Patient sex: M
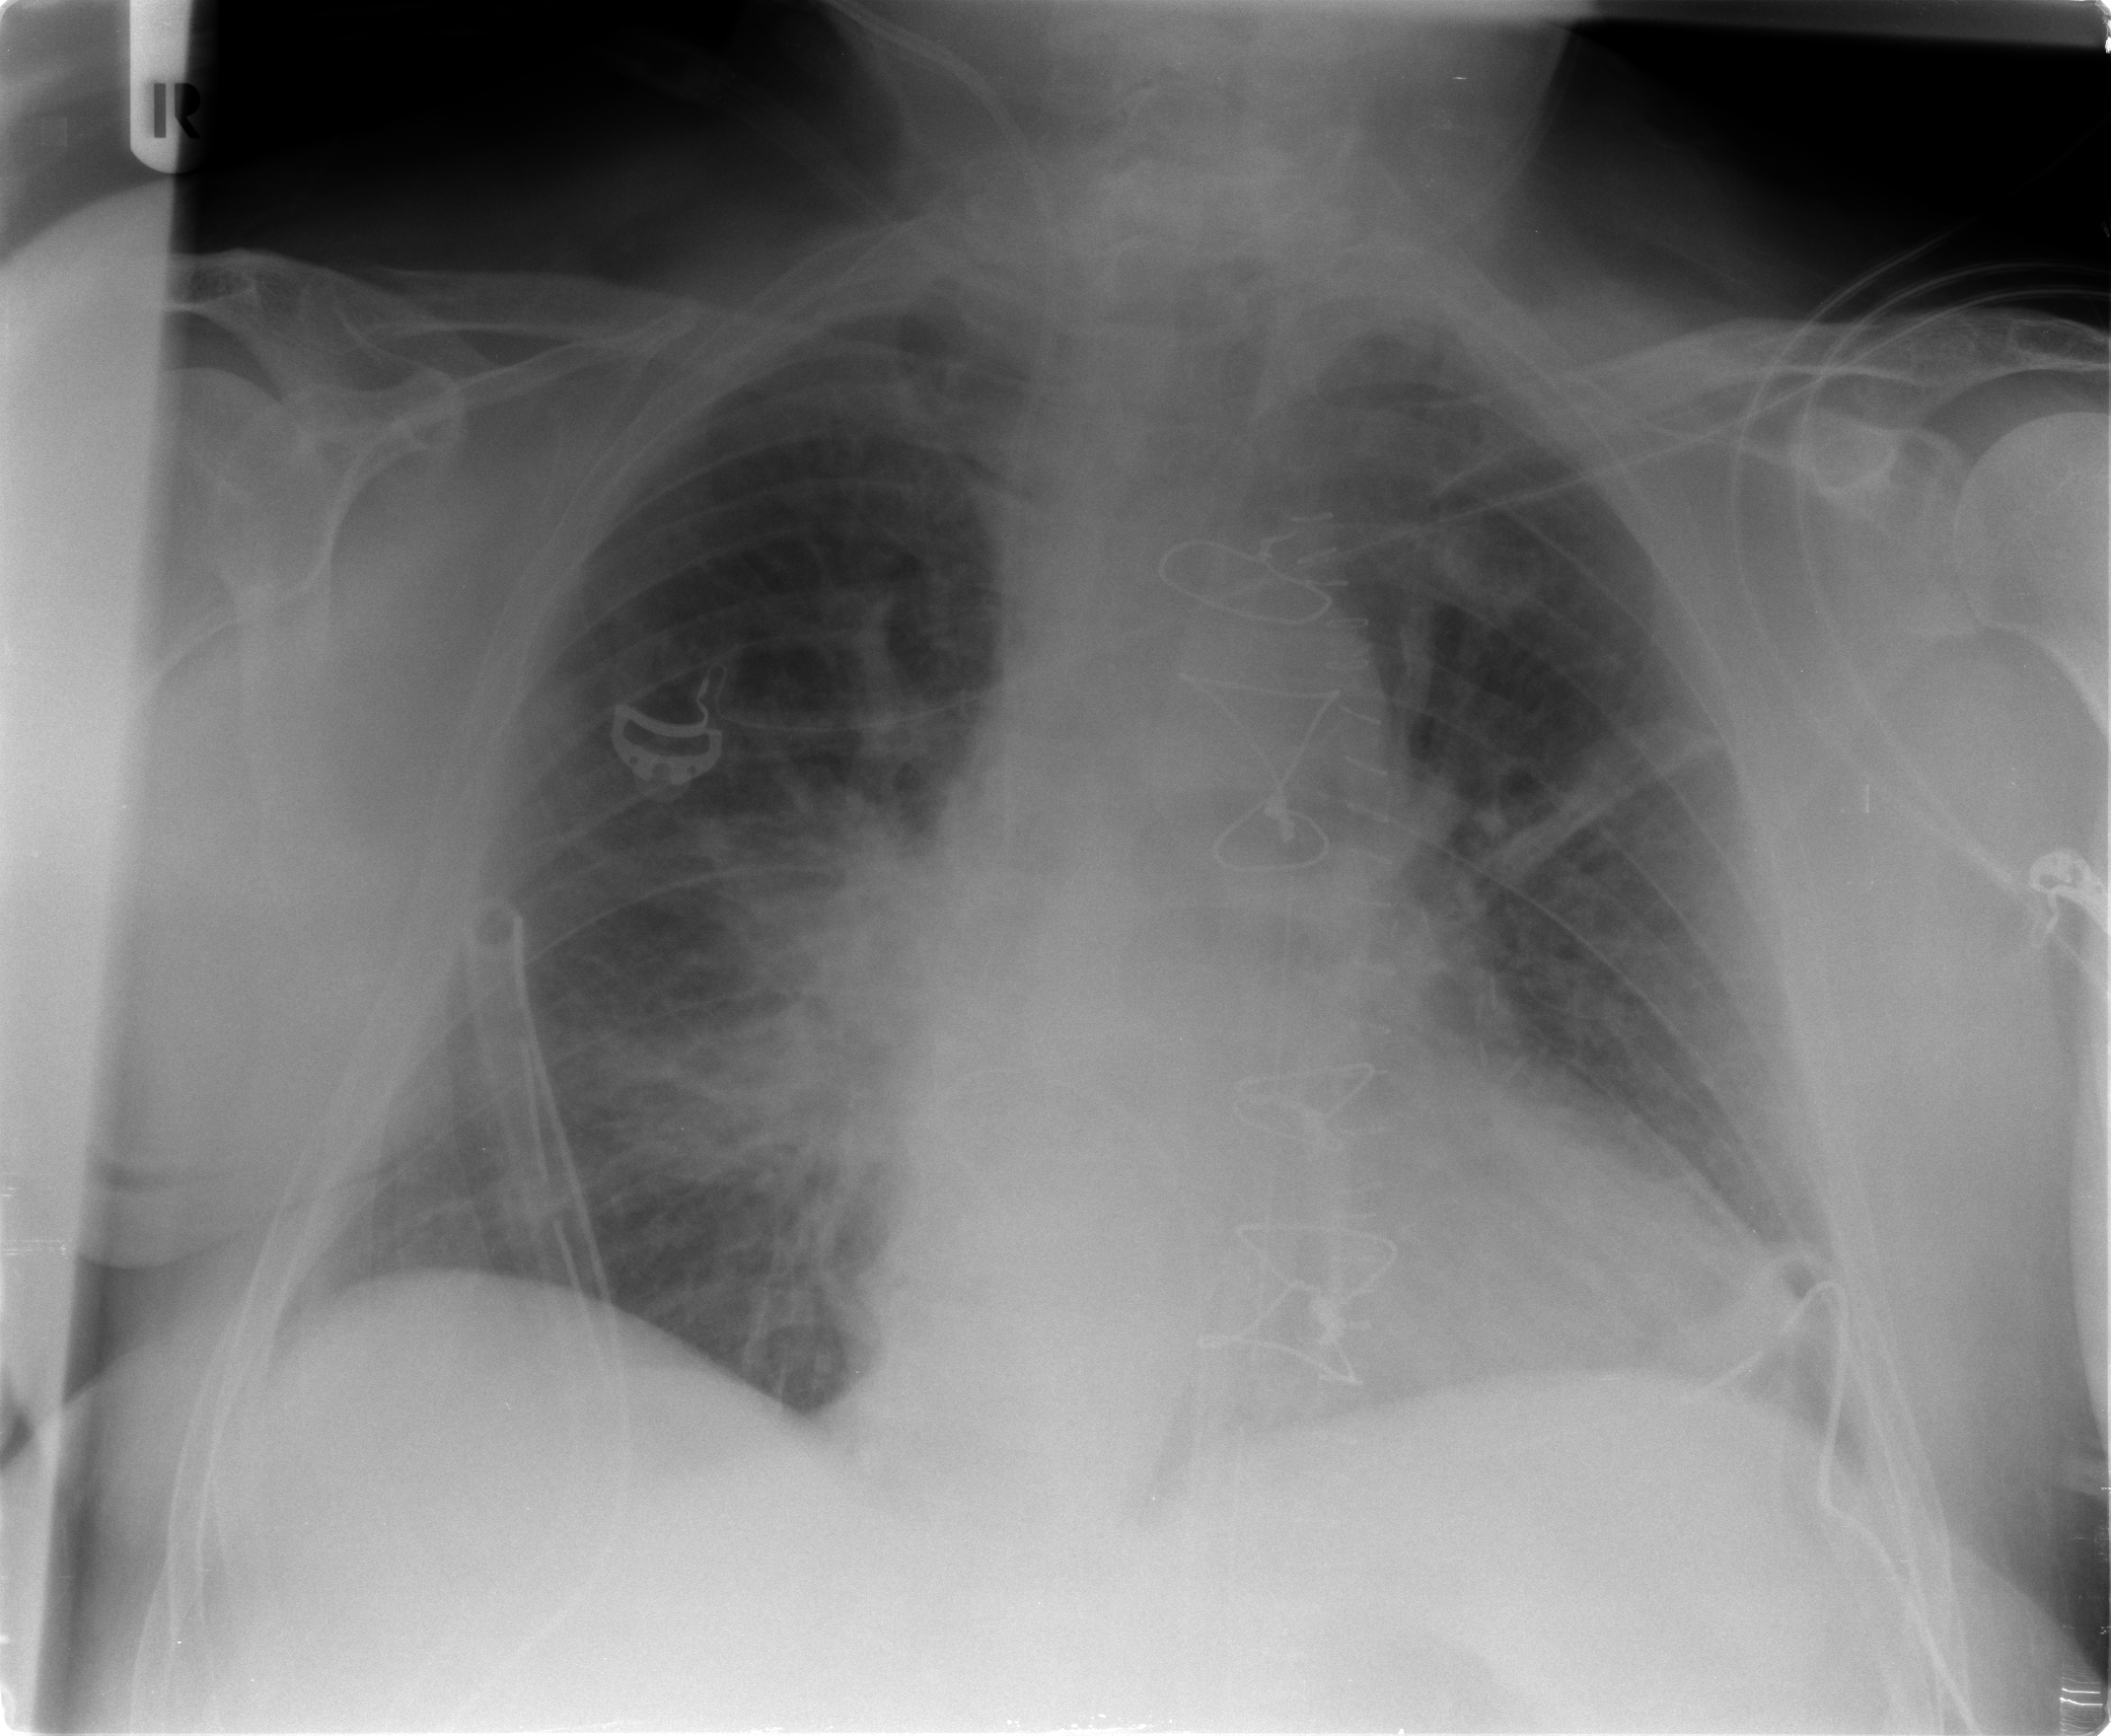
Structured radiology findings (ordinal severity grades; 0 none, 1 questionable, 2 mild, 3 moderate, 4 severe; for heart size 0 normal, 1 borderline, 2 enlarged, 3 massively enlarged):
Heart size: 2
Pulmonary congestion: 2
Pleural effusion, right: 0
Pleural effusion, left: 0
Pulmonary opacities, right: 3
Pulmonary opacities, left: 0
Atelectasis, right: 2
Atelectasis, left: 2